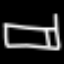
Label: bed